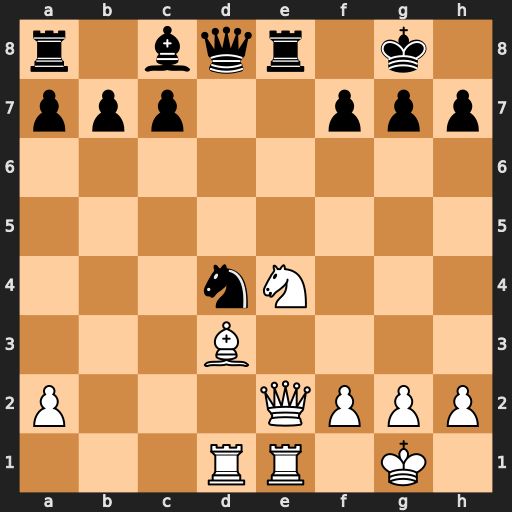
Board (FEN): r1bqr1k1/ppp2ppp/8/8/3nN3/3B4/P3QPPP/3RR1K1
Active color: w
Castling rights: -
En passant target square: -
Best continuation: Nf6+ gxf6 Qxe8+ Qxe8 Rxe8+